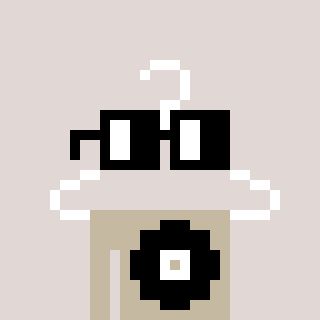
a pixel art character with square black glasses, a hanger-shaped head and a bege-colored body on a warm background